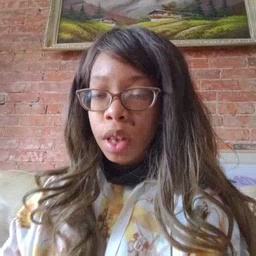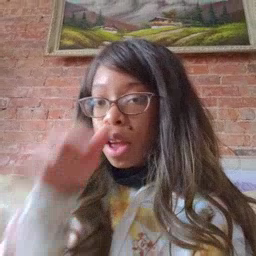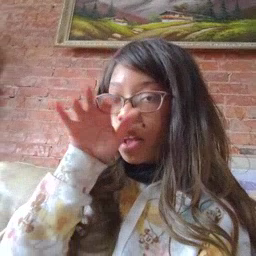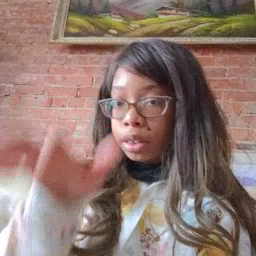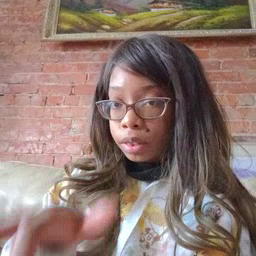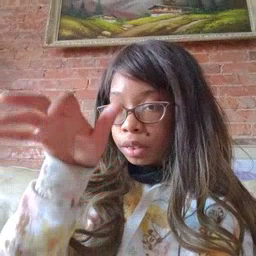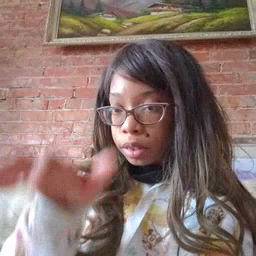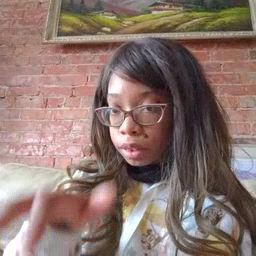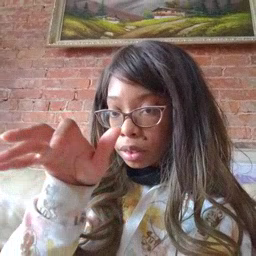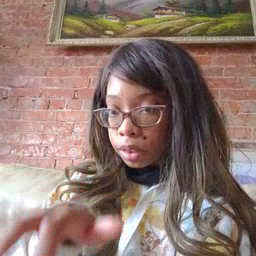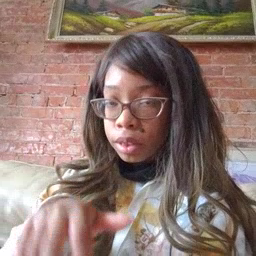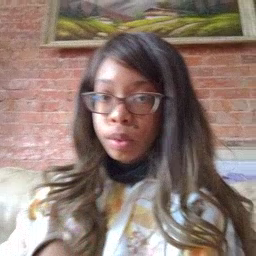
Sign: alligator